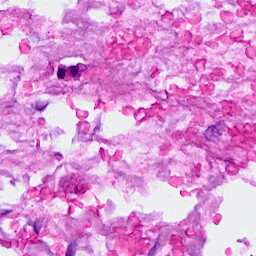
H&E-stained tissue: Breast